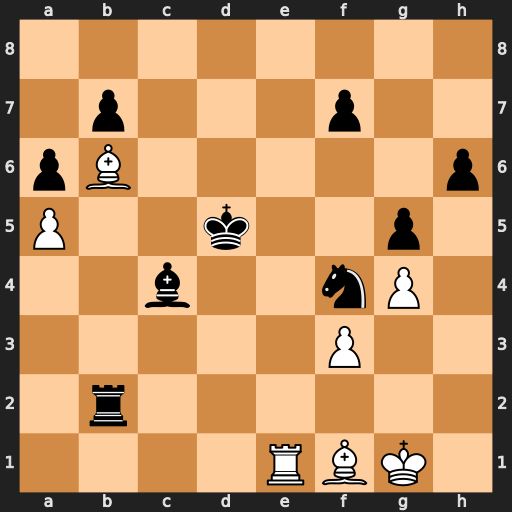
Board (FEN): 8/1p3p2/pB5p/P2k2p1/2b2nP1/5P2/1r6/4RBK1
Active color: w
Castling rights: -
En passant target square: -
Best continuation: Rd1+ Bd3 Bxd3 Nxd3 Rxd3+